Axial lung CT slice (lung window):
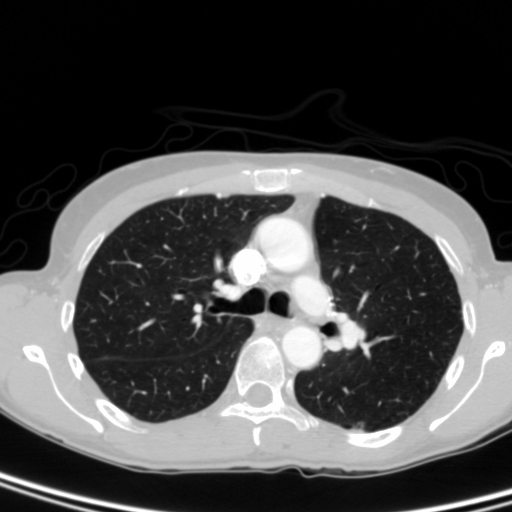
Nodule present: no